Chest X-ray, AP view. Patient: 44 years old, sex M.
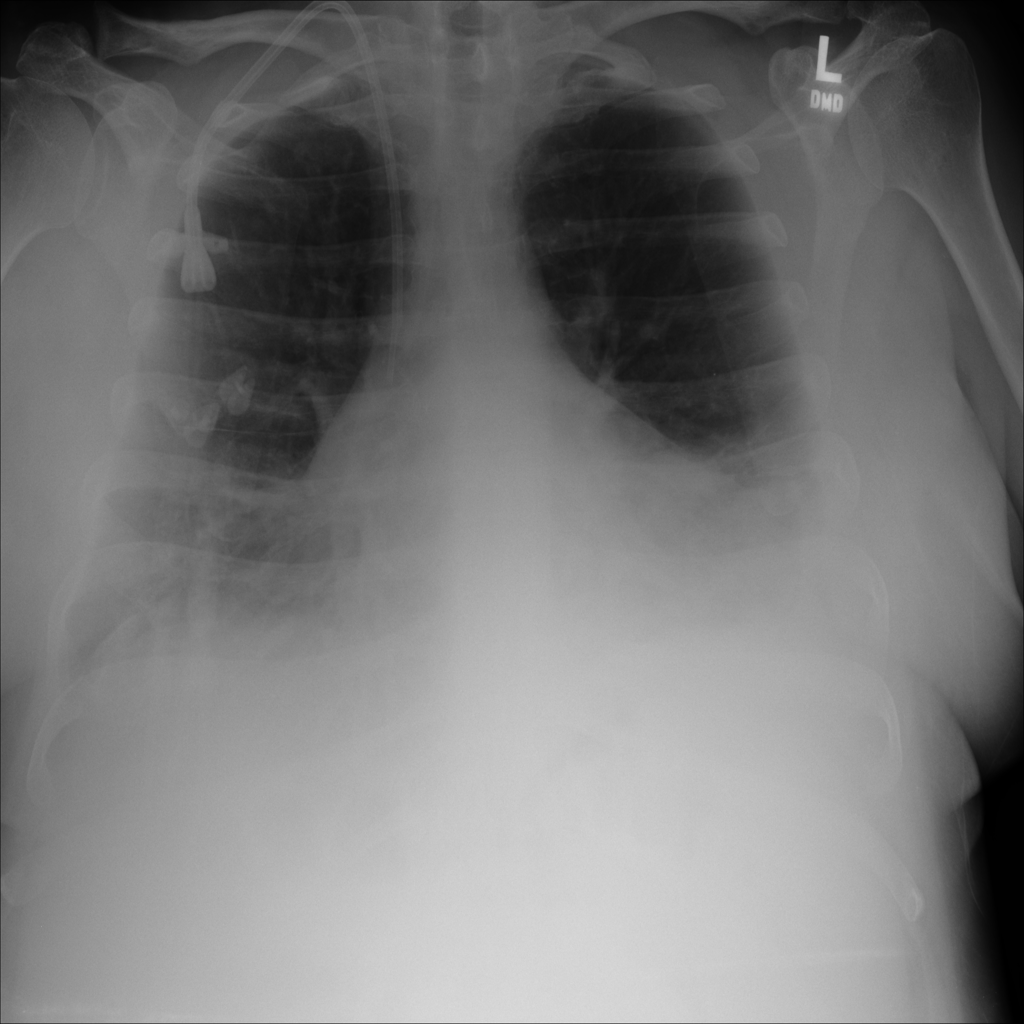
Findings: Atelectasis, Effusion, Pneumonia